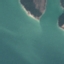
Land use / land cover class: SeaLake